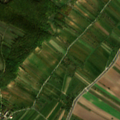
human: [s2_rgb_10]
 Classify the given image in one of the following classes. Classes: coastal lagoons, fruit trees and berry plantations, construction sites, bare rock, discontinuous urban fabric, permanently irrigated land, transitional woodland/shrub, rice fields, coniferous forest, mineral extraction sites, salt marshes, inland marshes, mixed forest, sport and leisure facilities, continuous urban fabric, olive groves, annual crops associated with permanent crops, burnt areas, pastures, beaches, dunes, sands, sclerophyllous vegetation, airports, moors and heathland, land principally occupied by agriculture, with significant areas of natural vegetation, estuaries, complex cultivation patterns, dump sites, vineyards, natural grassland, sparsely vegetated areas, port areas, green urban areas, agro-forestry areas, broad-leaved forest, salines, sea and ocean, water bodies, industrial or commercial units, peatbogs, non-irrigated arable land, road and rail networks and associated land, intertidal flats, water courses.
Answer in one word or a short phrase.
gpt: discontinuous urban fabric, non-irrigated arable land, vineyards, land principally occupied by agriculture, with significant areas of natural vegetation, broad-leaved forest